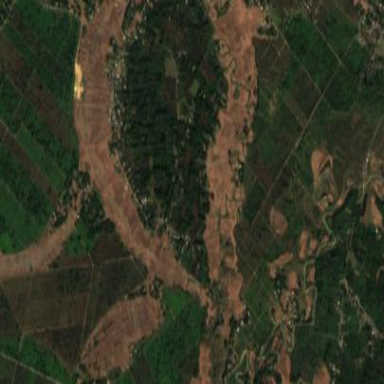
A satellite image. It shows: Orchard consisting of tea plants.